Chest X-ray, PA view. Patient: 50 years old, sex M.
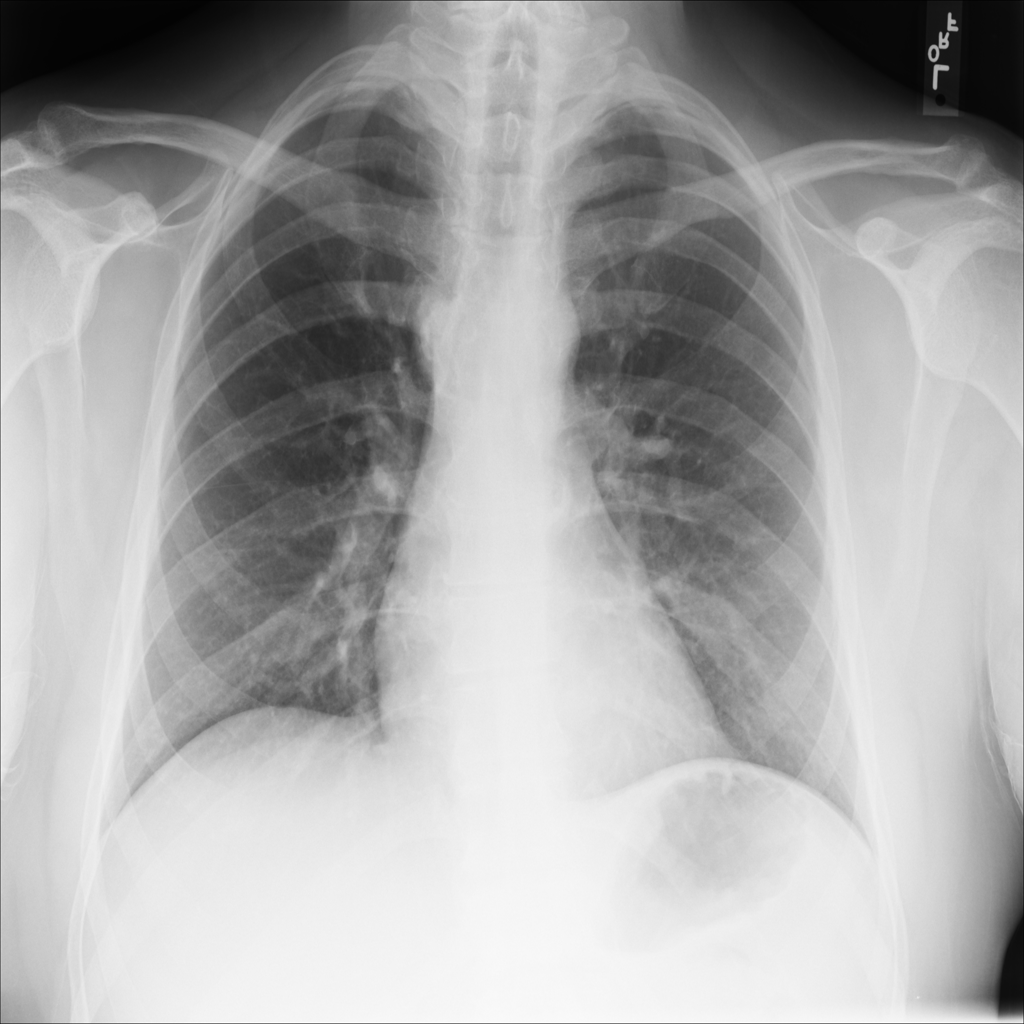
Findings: No Finding